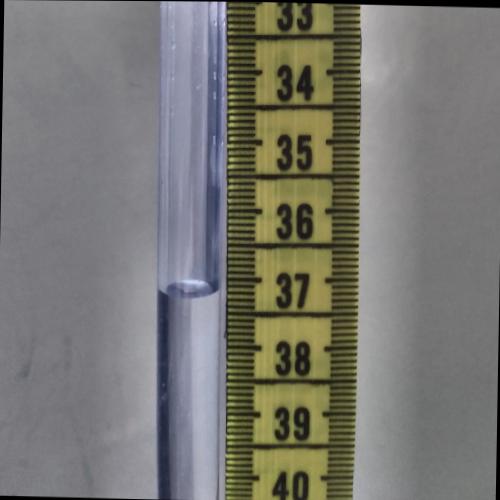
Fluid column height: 37.2 cm